Field crop: maize
Growth stage: 1
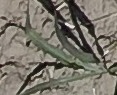
Species: sorghum